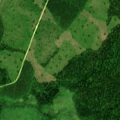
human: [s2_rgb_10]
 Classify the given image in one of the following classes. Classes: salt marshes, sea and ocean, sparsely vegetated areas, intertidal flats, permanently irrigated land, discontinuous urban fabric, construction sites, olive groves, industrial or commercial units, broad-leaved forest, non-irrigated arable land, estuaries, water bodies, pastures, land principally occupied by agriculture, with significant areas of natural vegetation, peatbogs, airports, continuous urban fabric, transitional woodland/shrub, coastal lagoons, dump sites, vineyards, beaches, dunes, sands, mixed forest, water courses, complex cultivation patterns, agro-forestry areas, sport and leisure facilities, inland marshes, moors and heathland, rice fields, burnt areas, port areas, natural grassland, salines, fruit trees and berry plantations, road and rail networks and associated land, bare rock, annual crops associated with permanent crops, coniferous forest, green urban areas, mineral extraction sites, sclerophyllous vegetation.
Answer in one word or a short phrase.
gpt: coniferous forest, mixed forest, transitional woodland/shrub